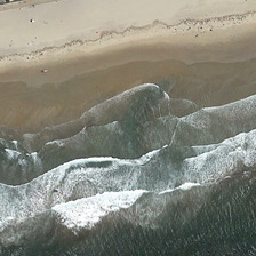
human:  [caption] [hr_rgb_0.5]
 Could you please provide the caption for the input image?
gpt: white beach between the dark green sea and the city .

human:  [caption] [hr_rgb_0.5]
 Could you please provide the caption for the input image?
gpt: The waves flooded the shore.

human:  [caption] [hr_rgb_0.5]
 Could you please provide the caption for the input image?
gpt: those white spoondrifts surf the beach inside which lies rows of houses .

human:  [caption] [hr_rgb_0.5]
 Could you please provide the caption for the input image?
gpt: The waves rushed to the shore.

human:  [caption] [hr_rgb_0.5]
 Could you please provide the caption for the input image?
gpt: several lines of white waves in green ocean are near a yellow beach .